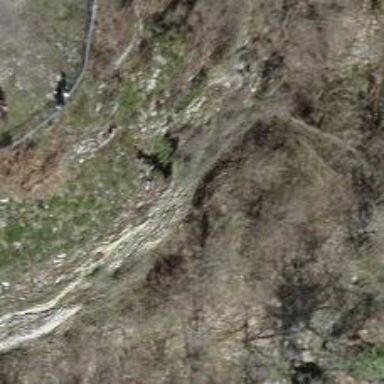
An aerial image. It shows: Cliff in nature.